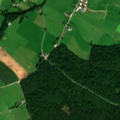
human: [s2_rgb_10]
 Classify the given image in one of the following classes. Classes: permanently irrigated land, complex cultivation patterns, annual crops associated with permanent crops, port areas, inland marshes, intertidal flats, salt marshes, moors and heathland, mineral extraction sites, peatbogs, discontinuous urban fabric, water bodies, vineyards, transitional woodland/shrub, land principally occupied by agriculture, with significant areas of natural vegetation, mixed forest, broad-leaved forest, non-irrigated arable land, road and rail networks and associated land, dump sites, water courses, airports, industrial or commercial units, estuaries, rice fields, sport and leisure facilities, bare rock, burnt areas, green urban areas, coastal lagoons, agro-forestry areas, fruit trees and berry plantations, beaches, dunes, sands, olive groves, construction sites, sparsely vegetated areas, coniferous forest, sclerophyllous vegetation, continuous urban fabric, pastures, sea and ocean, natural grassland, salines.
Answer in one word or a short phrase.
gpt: non-irrigated arable land, complex cultivation patterns, broad-leaved forest